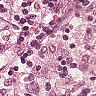
Metastatic tissue present: no